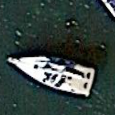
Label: Civil_yacht